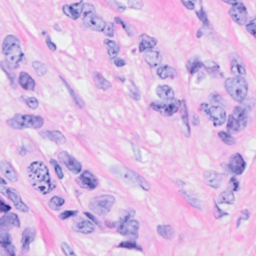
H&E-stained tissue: Breast